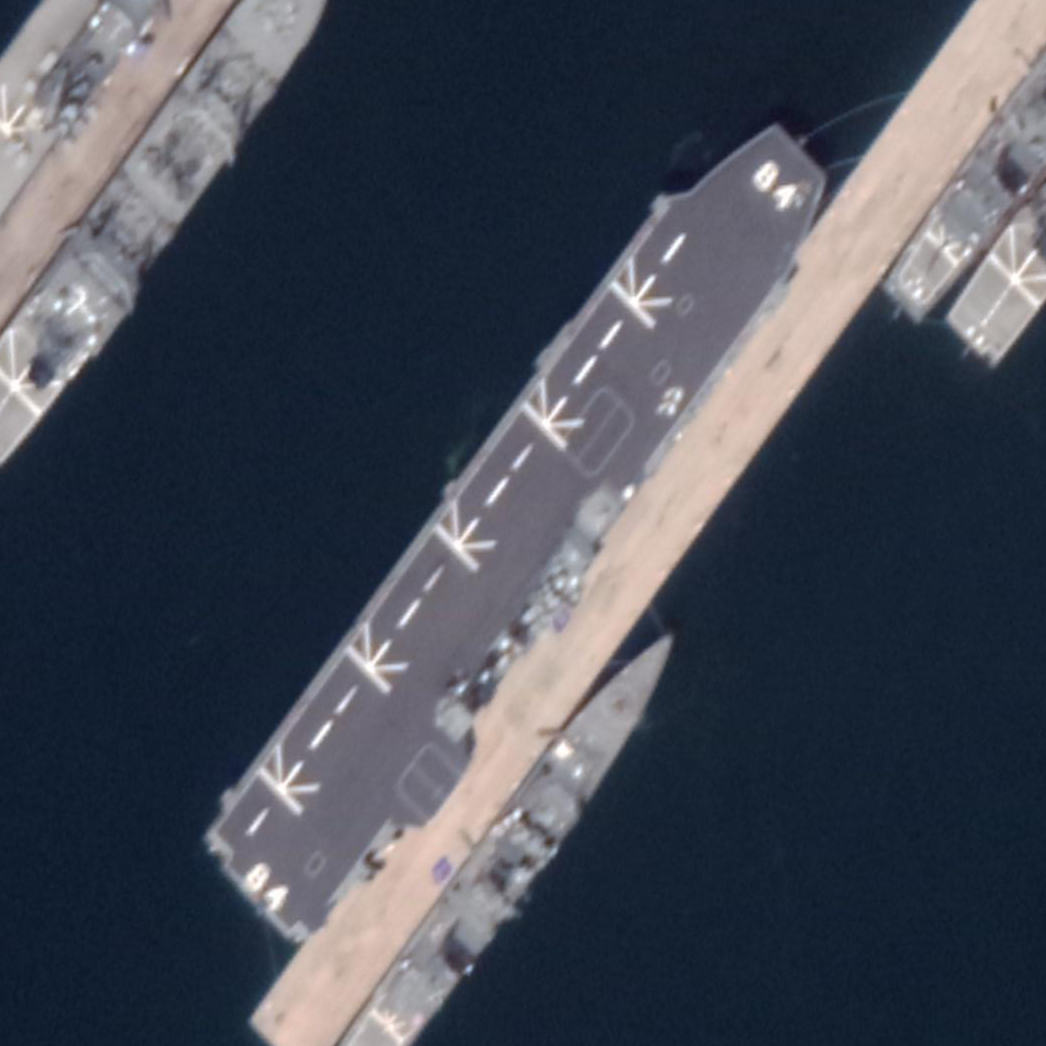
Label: assault